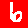
Digit: 6